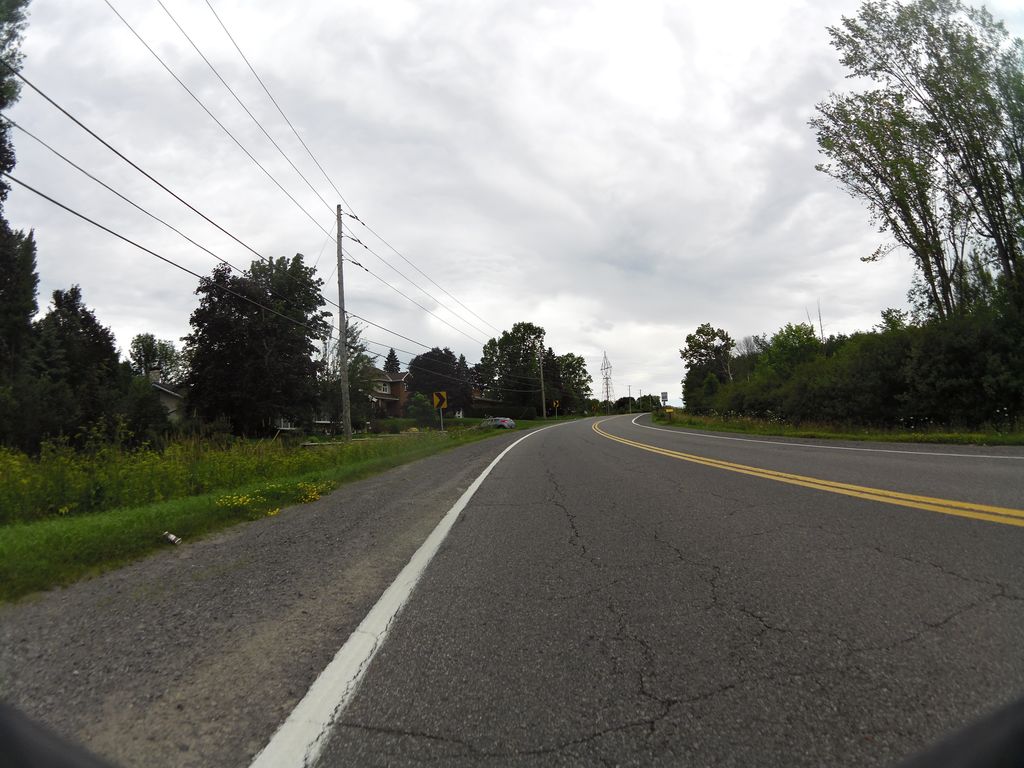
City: ottawa-gatineau